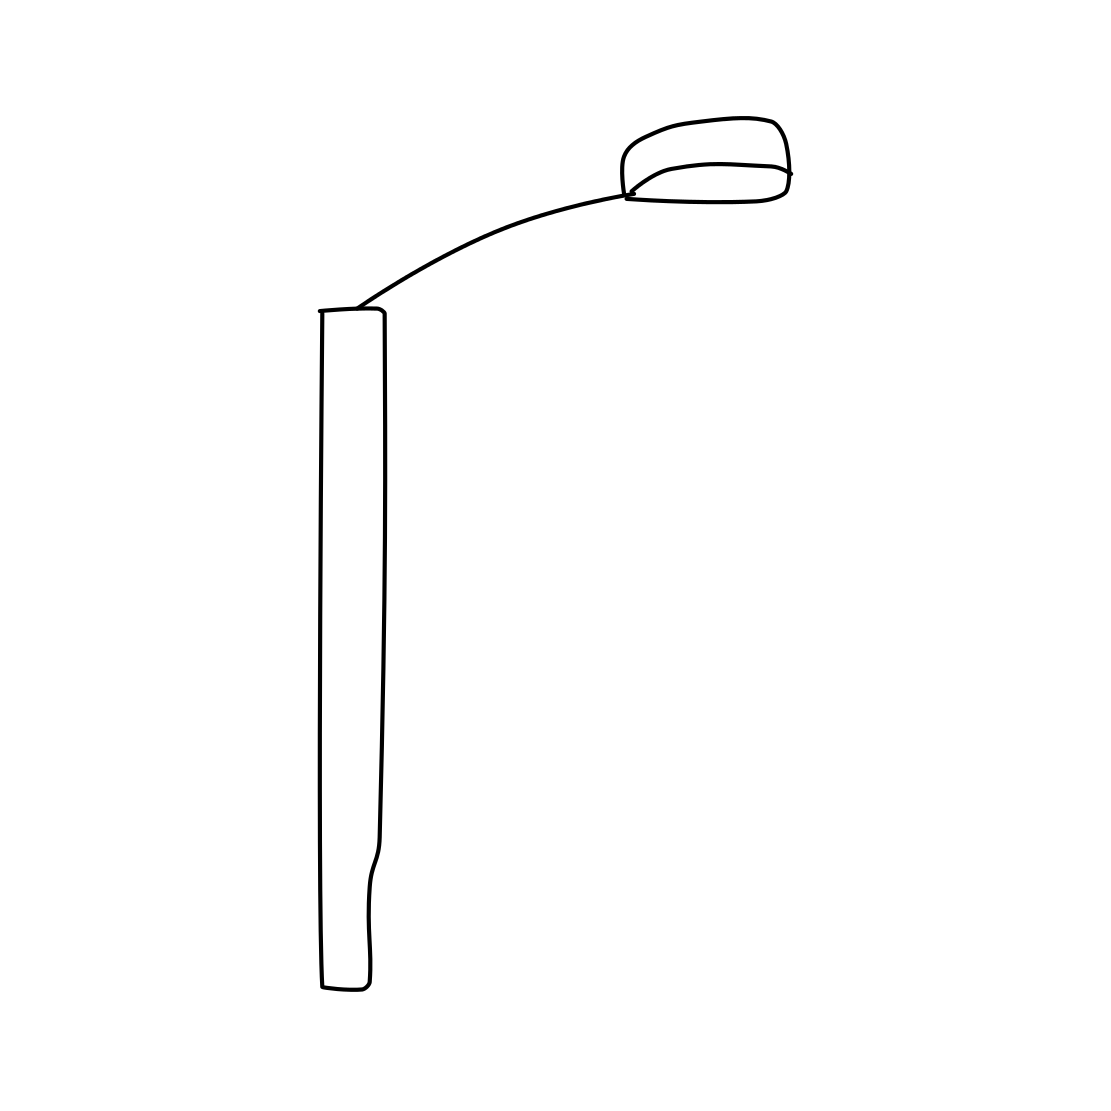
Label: streetlight